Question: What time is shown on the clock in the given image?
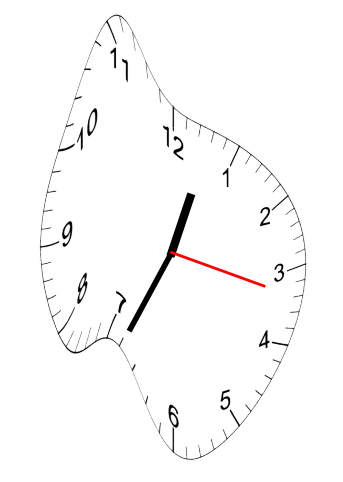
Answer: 12:34:17